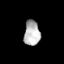
Tissue: lung
Cell type: T cells
Senescence score: 0.2371
Nuclear area (px): 386
Mean DAPI intensity: 184.534